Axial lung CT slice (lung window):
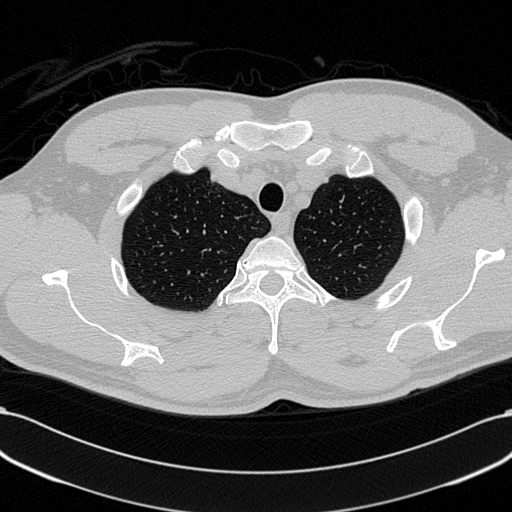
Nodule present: no